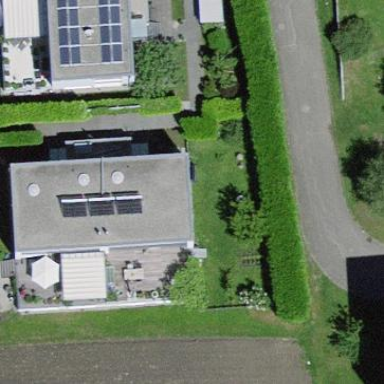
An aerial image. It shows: Flat roof terrace building.